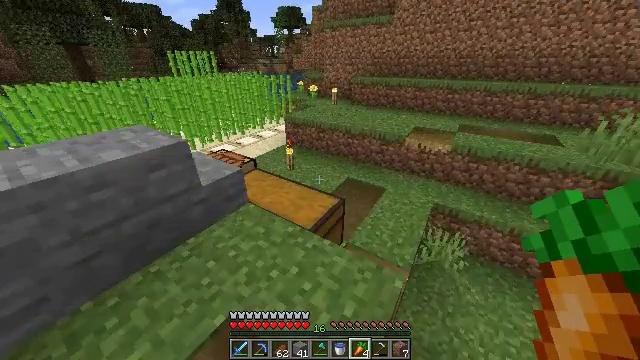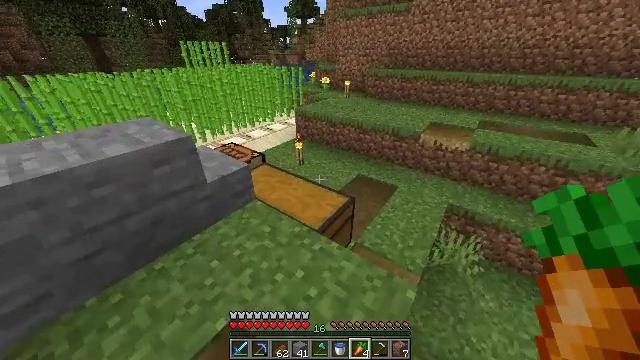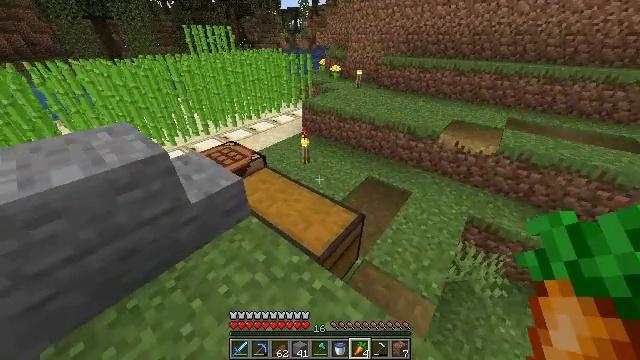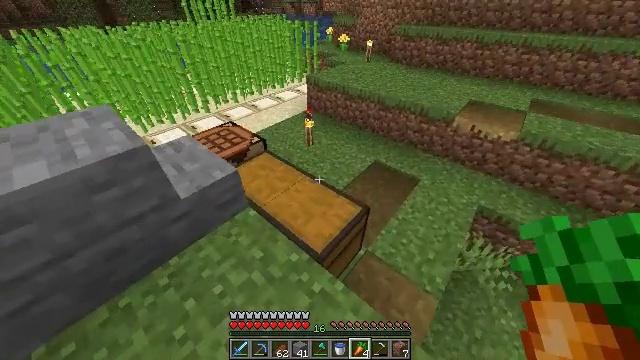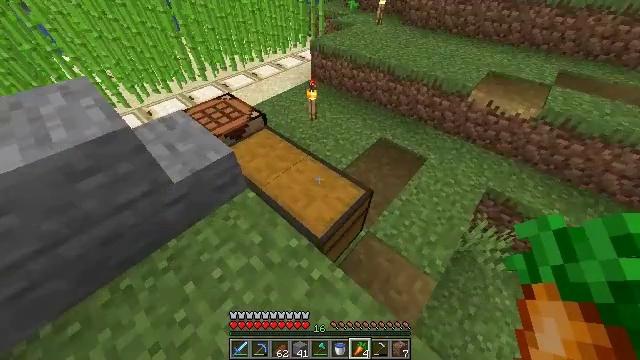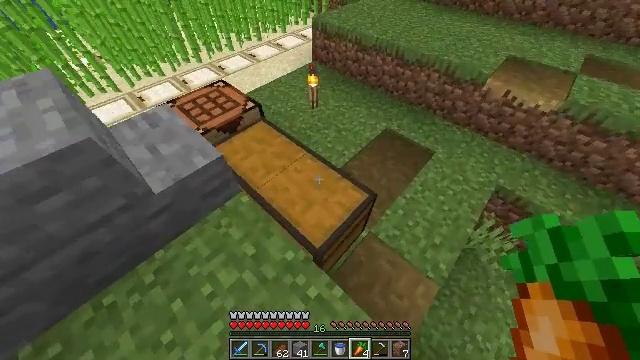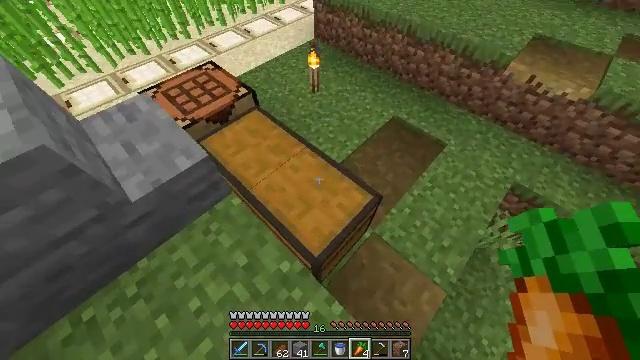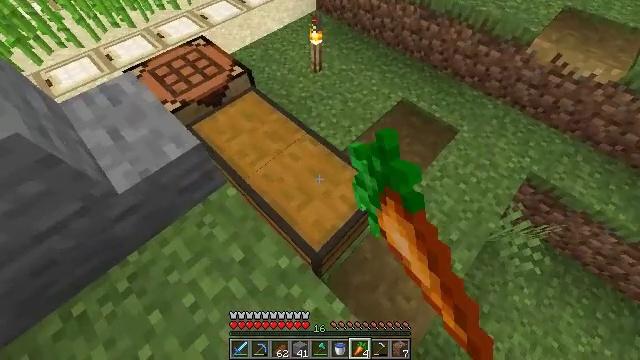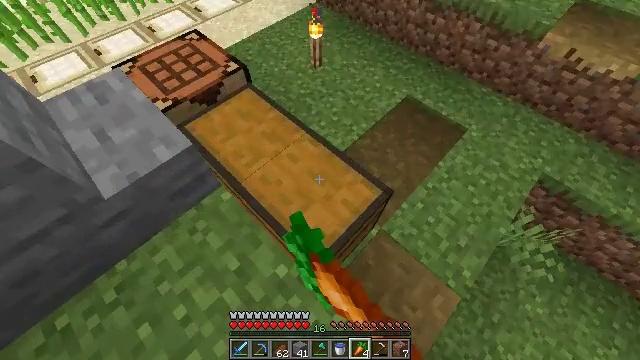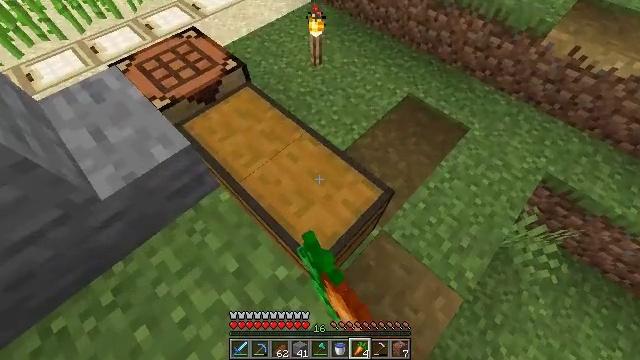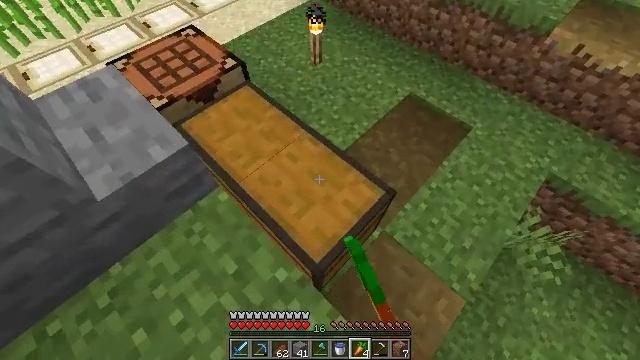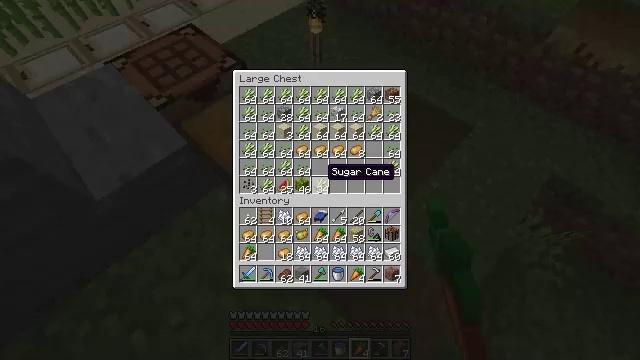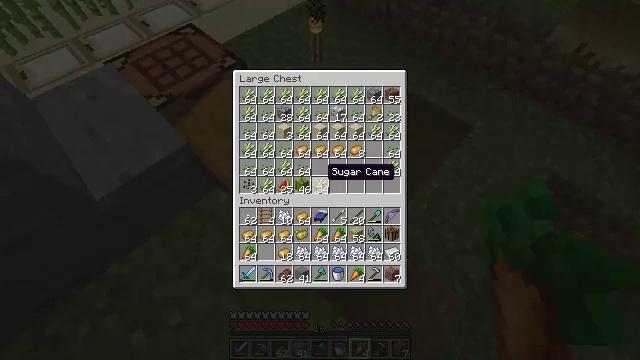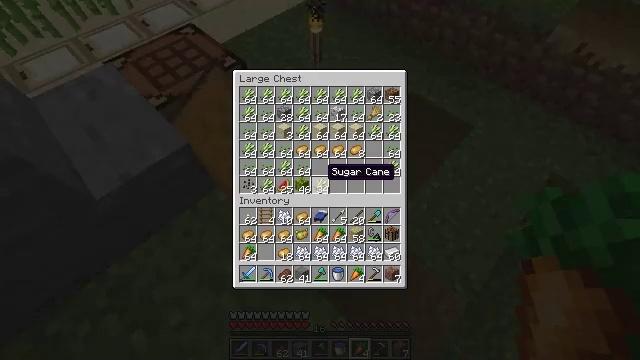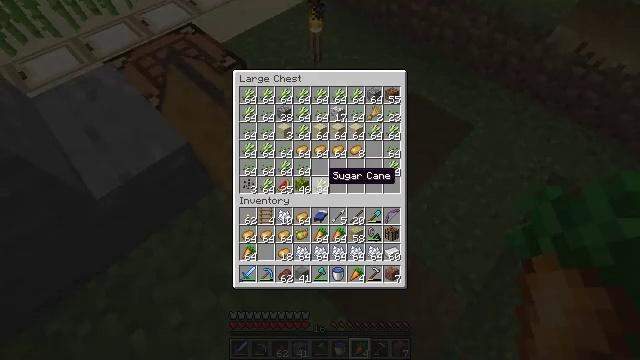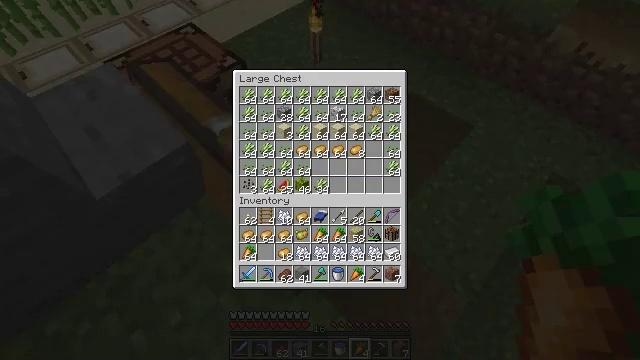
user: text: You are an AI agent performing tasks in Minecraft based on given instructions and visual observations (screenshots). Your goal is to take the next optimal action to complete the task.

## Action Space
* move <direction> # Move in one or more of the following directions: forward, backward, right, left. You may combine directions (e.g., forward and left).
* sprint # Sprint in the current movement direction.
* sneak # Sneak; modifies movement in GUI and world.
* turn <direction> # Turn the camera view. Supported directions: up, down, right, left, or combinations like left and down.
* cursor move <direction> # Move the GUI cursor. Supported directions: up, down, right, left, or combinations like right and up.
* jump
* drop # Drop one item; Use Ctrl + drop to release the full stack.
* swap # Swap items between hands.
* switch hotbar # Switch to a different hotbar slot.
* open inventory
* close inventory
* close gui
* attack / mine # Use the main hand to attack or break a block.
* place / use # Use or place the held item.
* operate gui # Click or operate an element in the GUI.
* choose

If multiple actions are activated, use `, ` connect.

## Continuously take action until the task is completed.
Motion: motion action
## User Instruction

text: Remove a poisonous potato from the inventory.
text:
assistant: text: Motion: move forward, turn left and down
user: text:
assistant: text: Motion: move forward, turn left and down
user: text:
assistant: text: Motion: move forward, turn left and down
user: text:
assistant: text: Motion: move forward, turn left and down
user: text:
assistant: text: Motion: turn down
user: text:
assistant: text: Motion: turn down, use / place
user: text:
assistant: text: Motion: turn down, use / place
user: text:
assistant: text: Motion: use / place
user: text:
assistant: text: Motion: use / place
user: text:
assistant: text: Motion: no_op
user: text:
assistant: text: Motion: no_op
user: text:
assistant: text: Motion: no_op
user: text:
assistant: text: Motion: no_op
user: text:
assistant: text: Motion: no_op
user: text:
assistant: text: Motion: turn right and down
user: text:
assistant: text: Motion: turn right and down
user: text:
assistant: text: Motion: turn down
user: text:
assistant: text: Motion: turn down
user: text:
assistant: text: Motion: sneak
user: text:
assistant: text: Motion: sneak
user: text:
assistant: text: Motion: sneak, turn left and up
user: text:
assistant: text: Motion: sneak
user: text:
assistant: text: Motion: sneak
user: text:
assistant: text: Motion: sneak
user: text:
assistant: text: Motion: sneak
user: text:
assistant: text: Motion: sneak, turn left
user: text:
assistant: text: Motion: sneak
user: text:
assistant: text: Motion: sneak
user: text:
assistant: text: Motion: sneak, turn left
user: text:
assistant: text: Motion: sneak